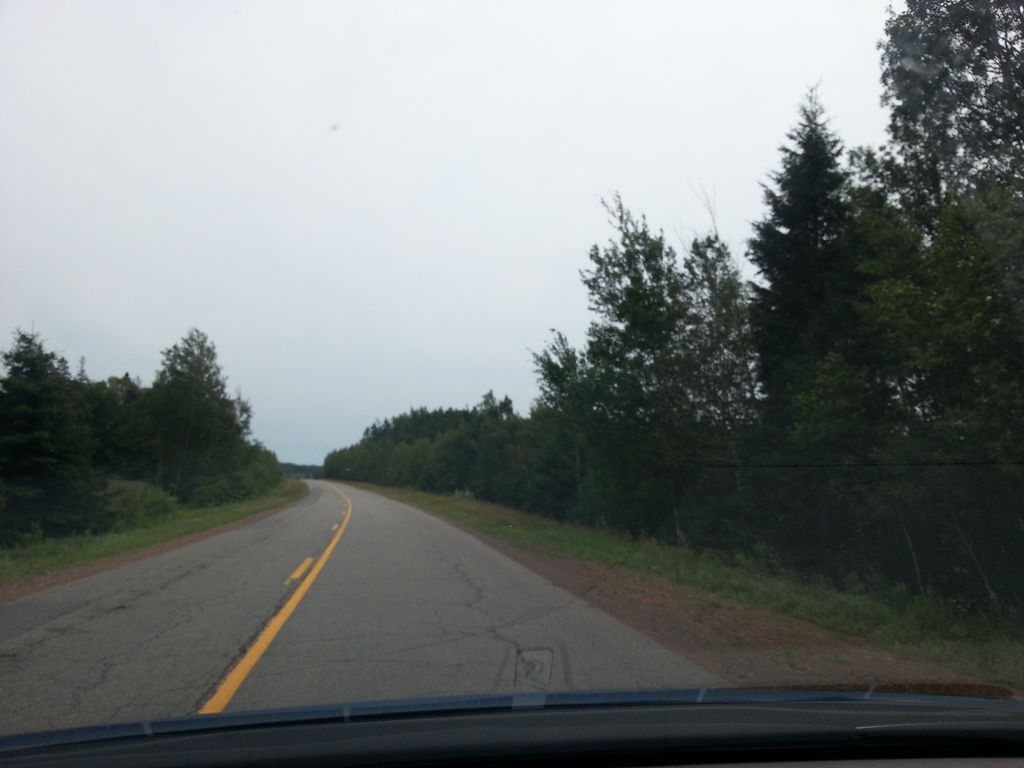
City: charlottetown